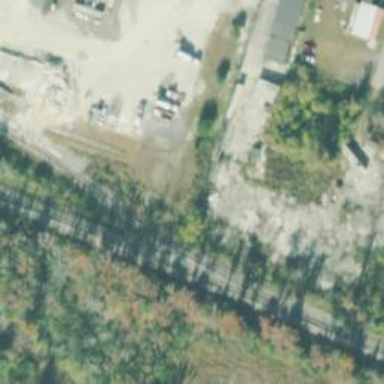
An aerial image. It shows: Trap point for railway derailment prevention.